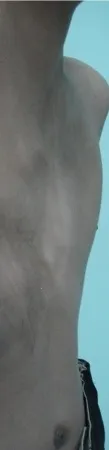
Postoperative views at age of 16 years. Upon inspiration.
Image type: radiology (x_ray)